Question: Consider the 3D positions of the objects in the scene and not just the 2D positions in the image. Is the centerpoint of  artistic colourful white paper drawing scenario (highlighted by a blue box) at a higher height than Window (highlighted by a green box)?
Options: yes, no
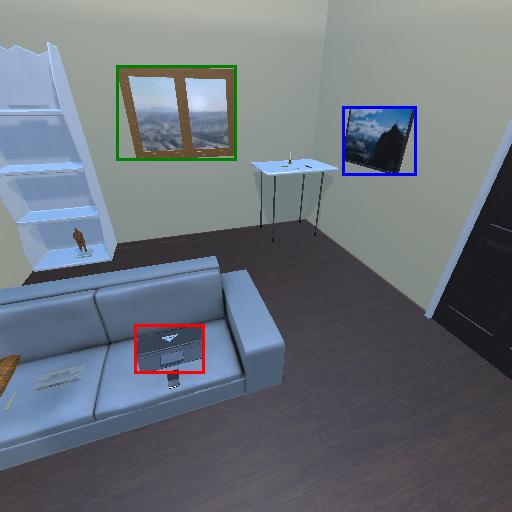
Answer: yes